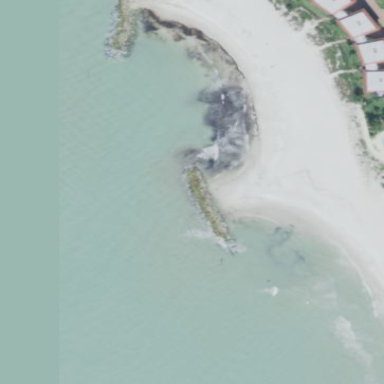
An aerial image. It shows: Scenic beach with natural beauty.